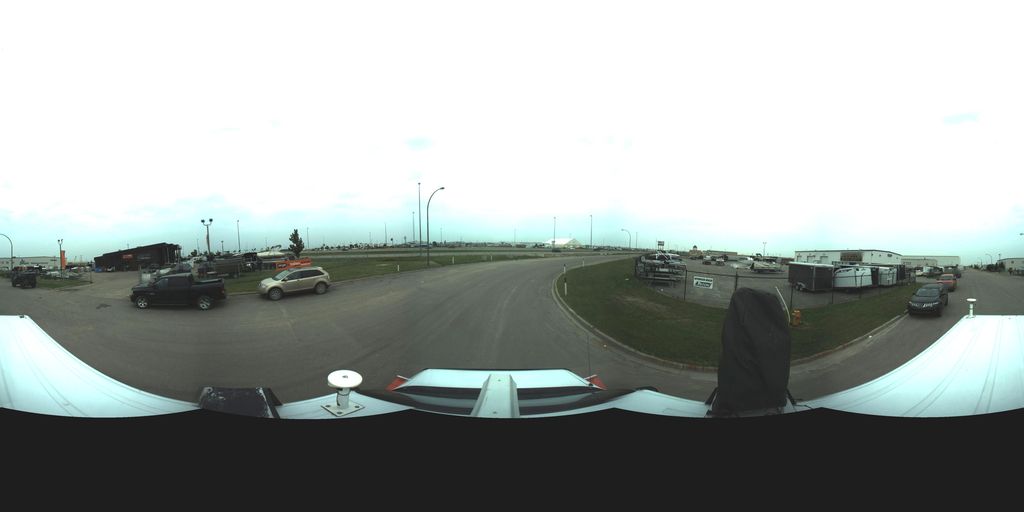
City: saskatoon